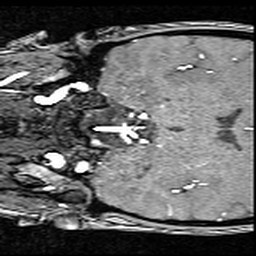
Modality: angio
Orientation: coronal
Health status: ill
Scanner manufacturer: siemens
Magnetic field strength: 3 T
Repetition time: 0.023 s
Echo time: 0.00418 s